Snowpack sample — Buffalo Mountain, Silverthorne, Colorado, USA (1/25/25, 10:11 AM MST)
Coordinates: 39.6222, -106.1139
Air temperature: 22 °F
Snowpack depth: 110 cm
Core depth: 20 cm
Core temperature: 48.2 °F
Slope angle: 12°, slope face: 102°
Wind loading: high
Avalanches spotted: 0
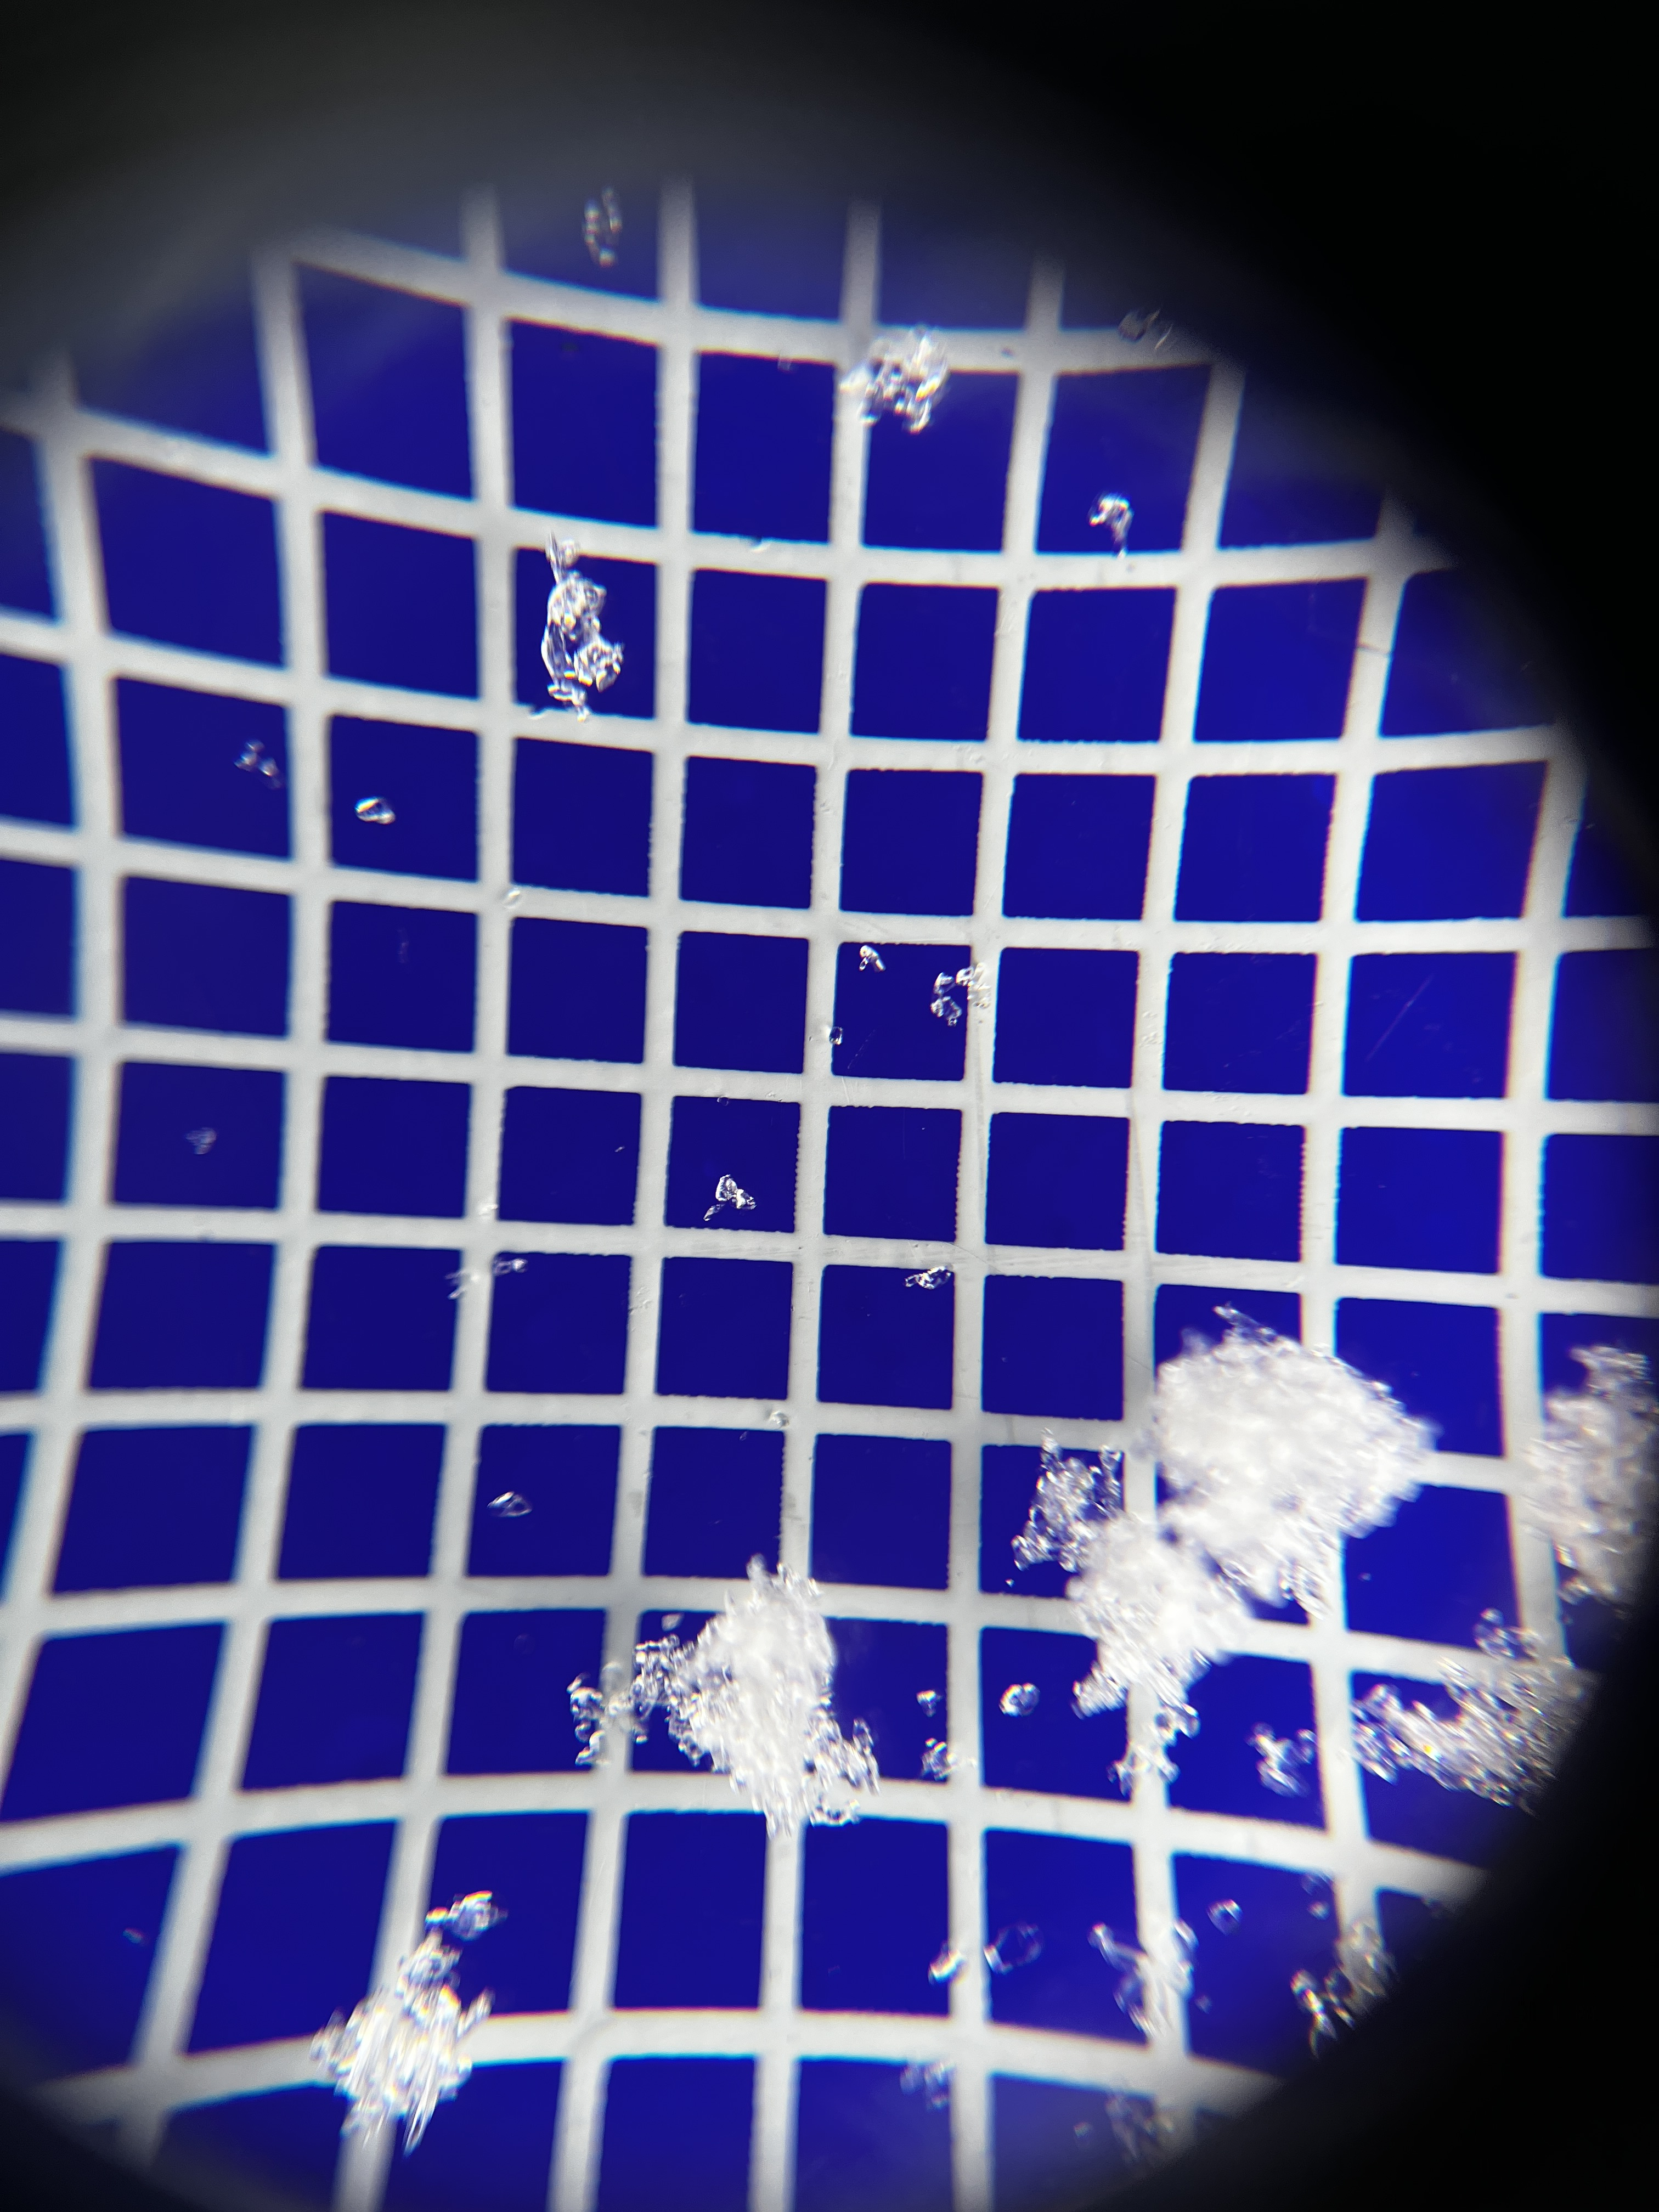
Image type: magnified_profile
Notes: No avalanches nearby, collected on the outskirts of a fire break 15 meters from the treeline, on way to Buffalo and Red Mountain